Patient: sex M, age 45
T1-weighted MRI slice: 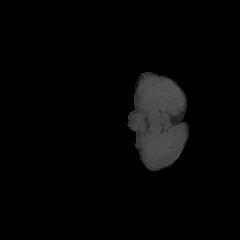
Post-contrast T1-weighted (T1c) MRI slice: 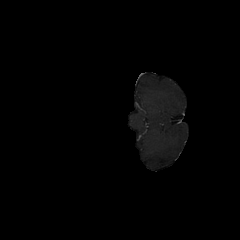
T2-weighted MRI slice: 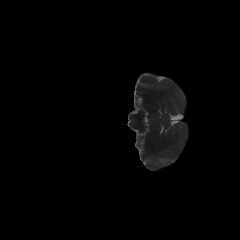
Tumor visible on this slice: no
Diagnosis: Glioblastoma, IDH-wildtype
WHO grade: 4